Question: I have used 'fread' from 'data.table' package and when I try to modify or delete the file (just open with notepad) windows says:

How can I unlock this binding?
edit:
trying in R gives the same
'''
cat(file="C:/Users/MCarrie/Desktop/test/test2.txt")
Error in file(file, ifelse(append, "a", "w")) :
cannot open the connection
In addition: Warning message:
In file(file, ifelse(append, "a", "w")) :
cannot open file 'C:/Users/MCarrie/Desktop/test/test2.txt': Permission denied
'''
info:
'''
> sessionInfo()
R version 3.0.1 (2013-05-16)
Platform: x86_64-w64-mingw32/x64 (64-bit)
locale:
[1] LC_COLLATE=English_United Kingdom.1252 LC_CTYPE=English_United Kingdom.1252
[3] LC_MONETARY=English_United Kingdom.1252 LC_NUMERIC=C
[5] LC_TIME=English_United Kingdom.1252
attached base packages:
[1] stats graphics grDevices utils datasets methods base
other attached packages:
[1] data.table_1.8.8
loaded via a namespace (and not attached):
[1] tools_3.0.1
> showConnections(all=T)
description class mode text isopen can read can write
0 "stdin" "terminal" "r" "text" "opened" "yes" "no"
1 "stdout" "terminal" "w" "text" "opened" "no" "yes"
2 "stderr" "terminal" "w" "text" "opened" "no" "yes"
'''
file being read: (missing quote put on purpose)
'''
"AA",3,4,5,"w"
"ss,2,3,4,"s"
"ww",2,3,3,"s"
'''
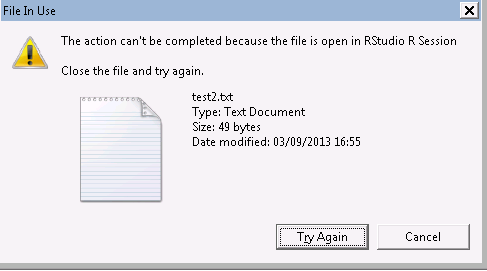
Answer: Please retry with data.table v1.8.11. There's a new .zip for Windows on the <URL>.
From <URL> :
> If fread returns a data error (such as unbalanced quotes on a particular line) it now closes the file first rather than holding a lock open, a Windows only problem. Thanks to nigmastar for reporting and Carl Witthoft for the hint. Tests added.